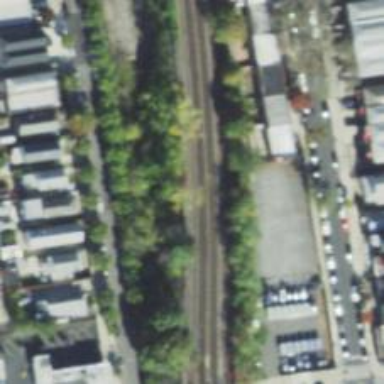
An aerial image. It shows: Railway embankment with electrified rails.